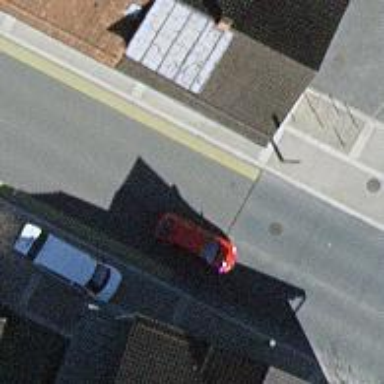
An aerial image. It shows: Unmarked crossing on the road.